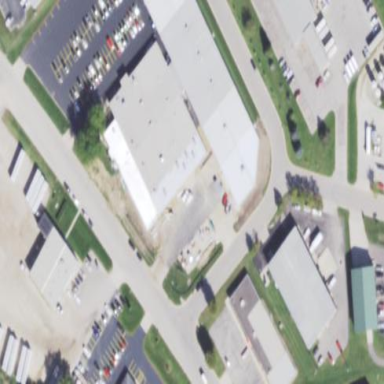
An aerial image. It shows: Manufacturing building.